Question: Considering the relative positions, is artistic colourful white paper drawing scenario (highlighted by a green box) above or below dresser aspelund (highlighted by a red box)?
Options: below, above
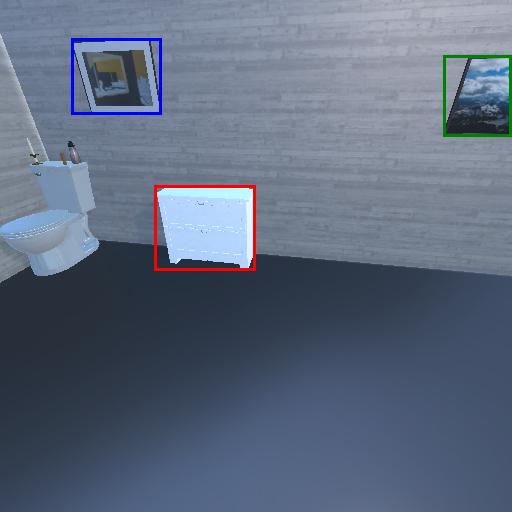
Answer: below